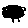
Label: tree